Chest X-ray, PA view. Patient: 47 years old, sex M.
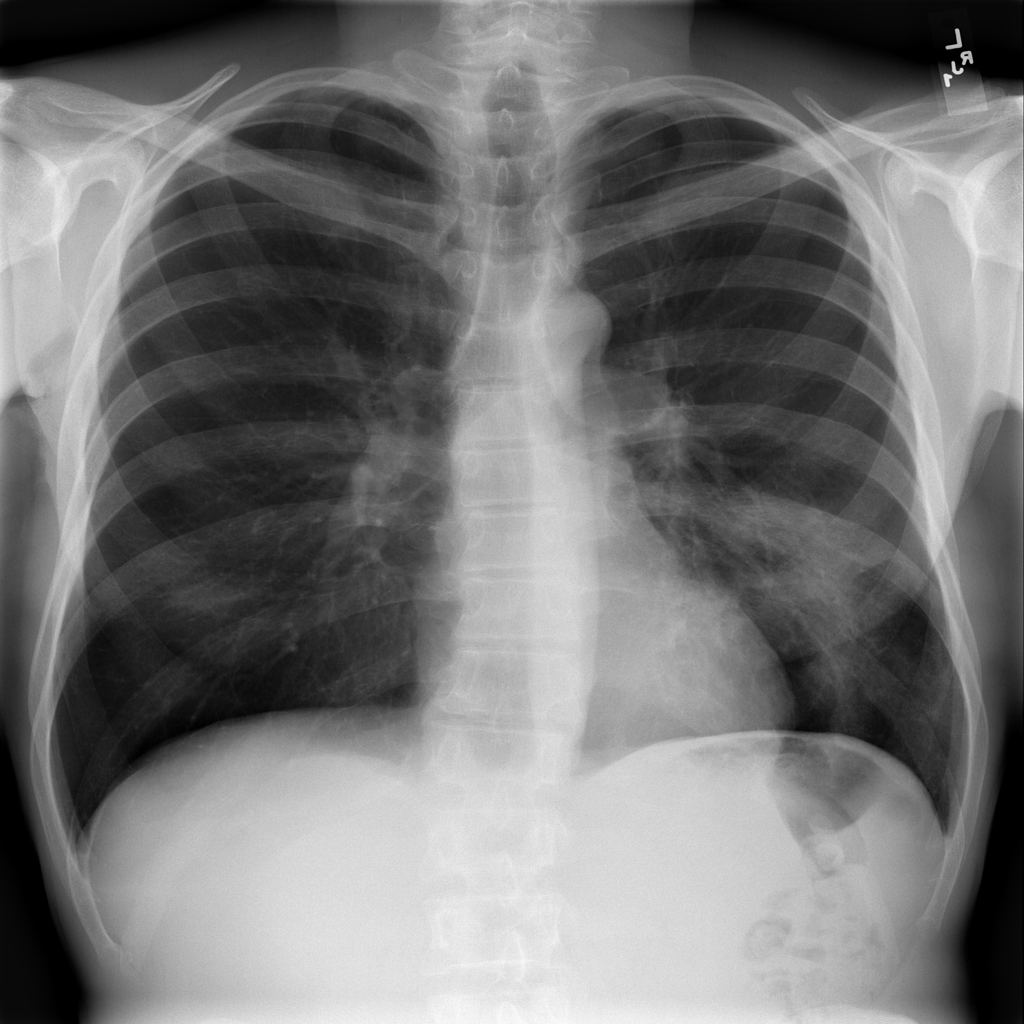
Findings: Infiltration